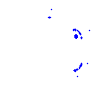
Particle: kaon